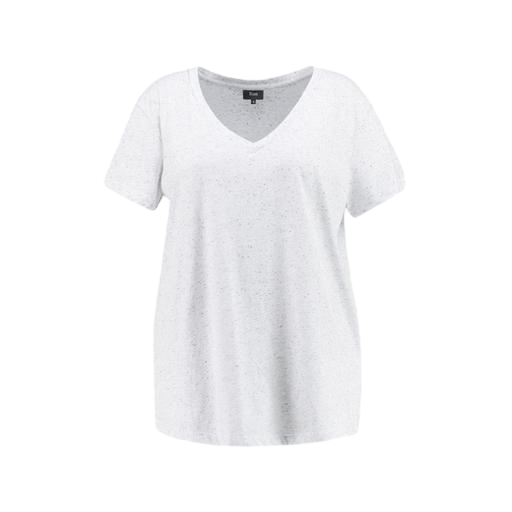
white salt pepper tee, white plus size contrast, marl t-shirt, white background